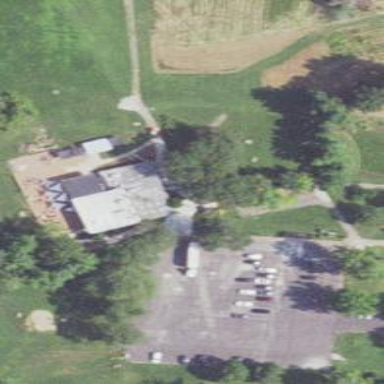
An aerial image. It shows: Pathway for golfing.